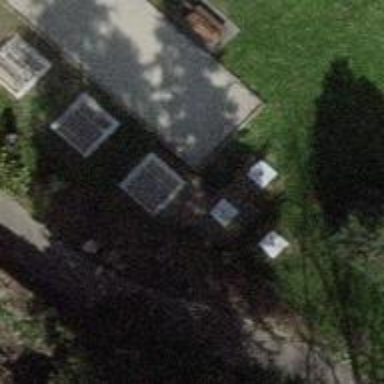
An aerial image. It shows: Picnic table located in leisure land area.